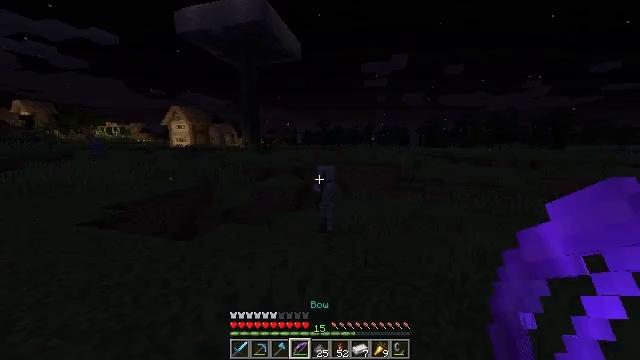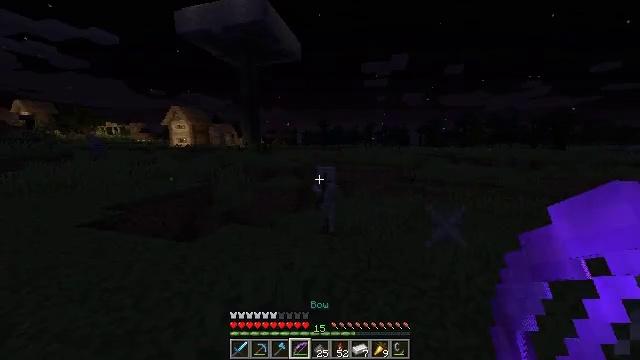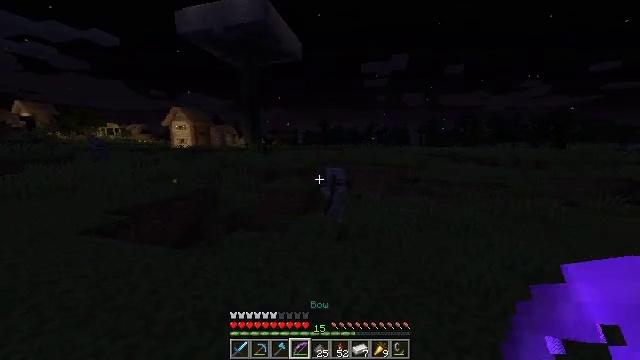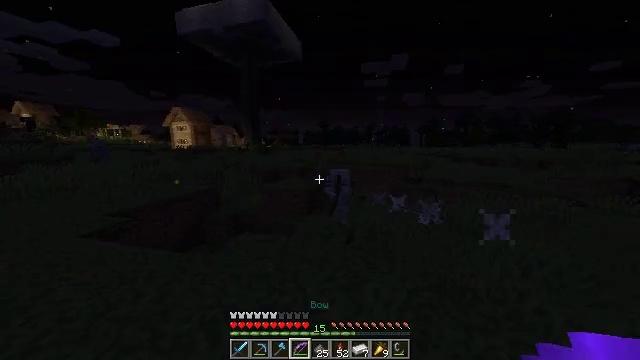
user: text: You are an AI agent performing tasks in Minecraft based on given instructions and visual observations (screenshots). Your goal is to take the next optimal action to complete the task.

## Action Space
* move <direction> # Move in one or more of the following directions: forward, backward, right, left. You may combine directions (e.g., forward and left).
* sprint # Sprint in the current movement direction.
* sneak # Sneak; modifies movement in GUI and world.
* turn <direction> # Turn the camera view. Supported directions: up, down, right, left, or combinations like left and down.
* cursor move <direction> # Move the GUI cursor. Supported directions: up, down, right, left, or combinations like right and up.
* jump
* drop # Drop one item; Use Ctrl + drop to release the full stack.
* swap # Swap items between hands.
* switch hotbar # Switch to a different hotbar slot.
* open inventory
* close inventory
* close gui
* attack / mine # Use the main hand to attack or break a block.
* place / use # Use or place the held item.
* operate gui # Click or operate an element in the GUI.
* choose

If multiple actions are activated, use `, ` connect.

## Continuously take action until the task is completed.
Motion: motion action
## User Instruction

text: Kill a skeleton.
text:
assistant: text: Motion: move forward and move left
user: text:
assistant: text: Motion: move forward and move left
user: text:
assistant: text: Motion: move forward and move left
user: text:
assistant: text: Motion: no_op